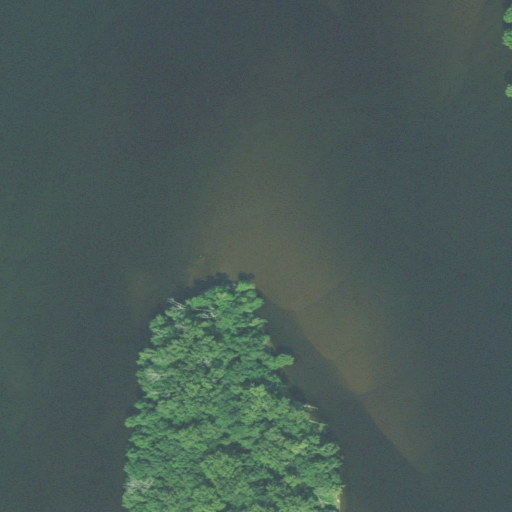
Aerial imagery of island in Connecticut named Turks Island containing open water, woody wetlands, and herbaceous wetlands